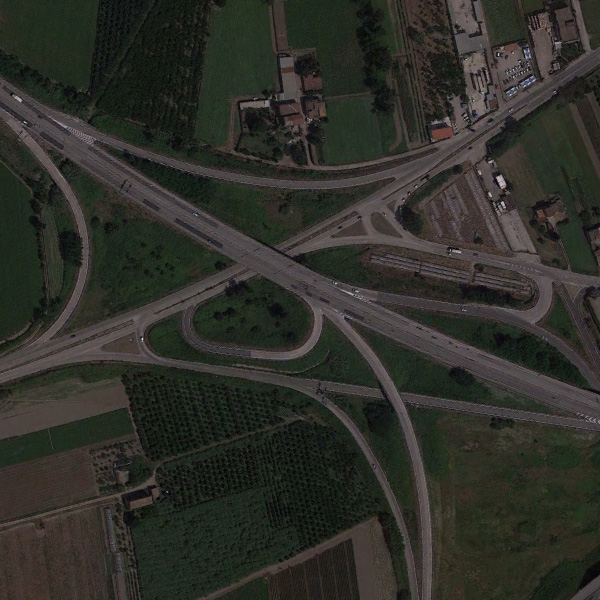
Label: Viaduct